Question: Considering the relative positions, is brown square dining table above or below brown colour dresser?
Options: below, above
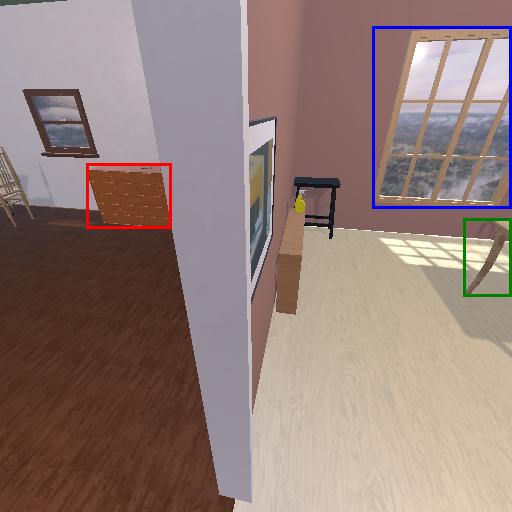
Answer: below